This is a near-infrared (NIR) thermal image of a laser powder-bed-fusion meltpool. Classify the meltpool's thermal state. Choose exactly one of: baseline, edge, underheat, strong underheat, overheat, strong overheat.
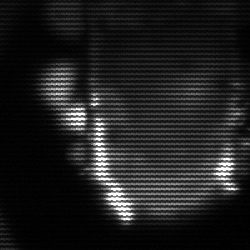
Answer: baseline